Field crop: tomato
Growth stage: 2
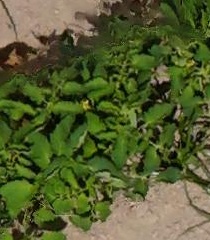
Species: tomato